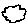
Label: cloud